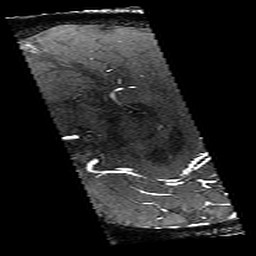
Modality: angio
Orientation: sagittal
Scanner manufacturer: philips
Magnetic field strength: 7 T
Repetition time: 0.024 s
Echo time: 0.00384 s